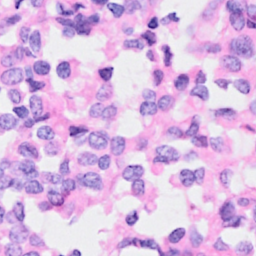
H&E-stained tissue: Breast